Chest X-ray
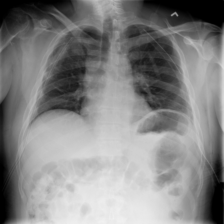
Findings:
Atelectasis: negative
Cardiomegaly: negative
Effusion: negative
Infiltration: negative
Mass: negative
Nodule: negative
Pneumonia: negative
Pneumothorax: negative
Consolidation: negative
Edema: negative
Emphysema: negative
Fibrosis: negative
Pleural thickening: negative
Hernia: negative